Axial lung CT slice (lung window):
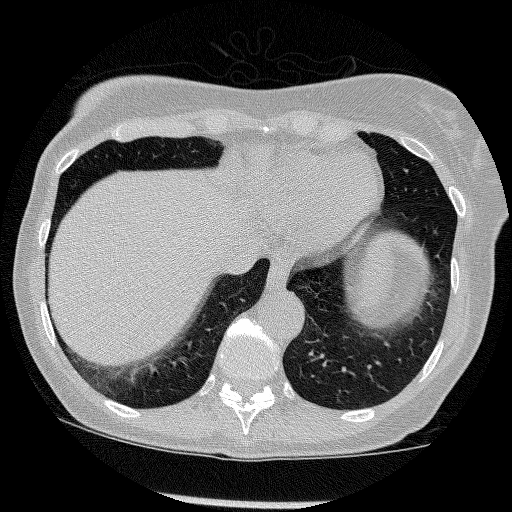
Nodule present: no